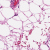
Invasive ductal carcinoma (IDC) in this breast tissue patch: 0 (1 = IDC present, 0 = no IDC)